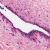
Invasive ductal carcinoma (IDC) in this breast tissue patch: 0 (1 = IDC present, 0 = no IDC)